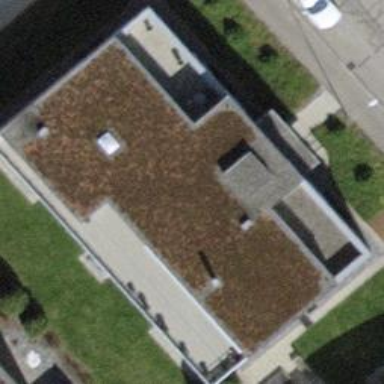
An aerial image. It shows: Flat-roofed apartment building.